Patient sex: F
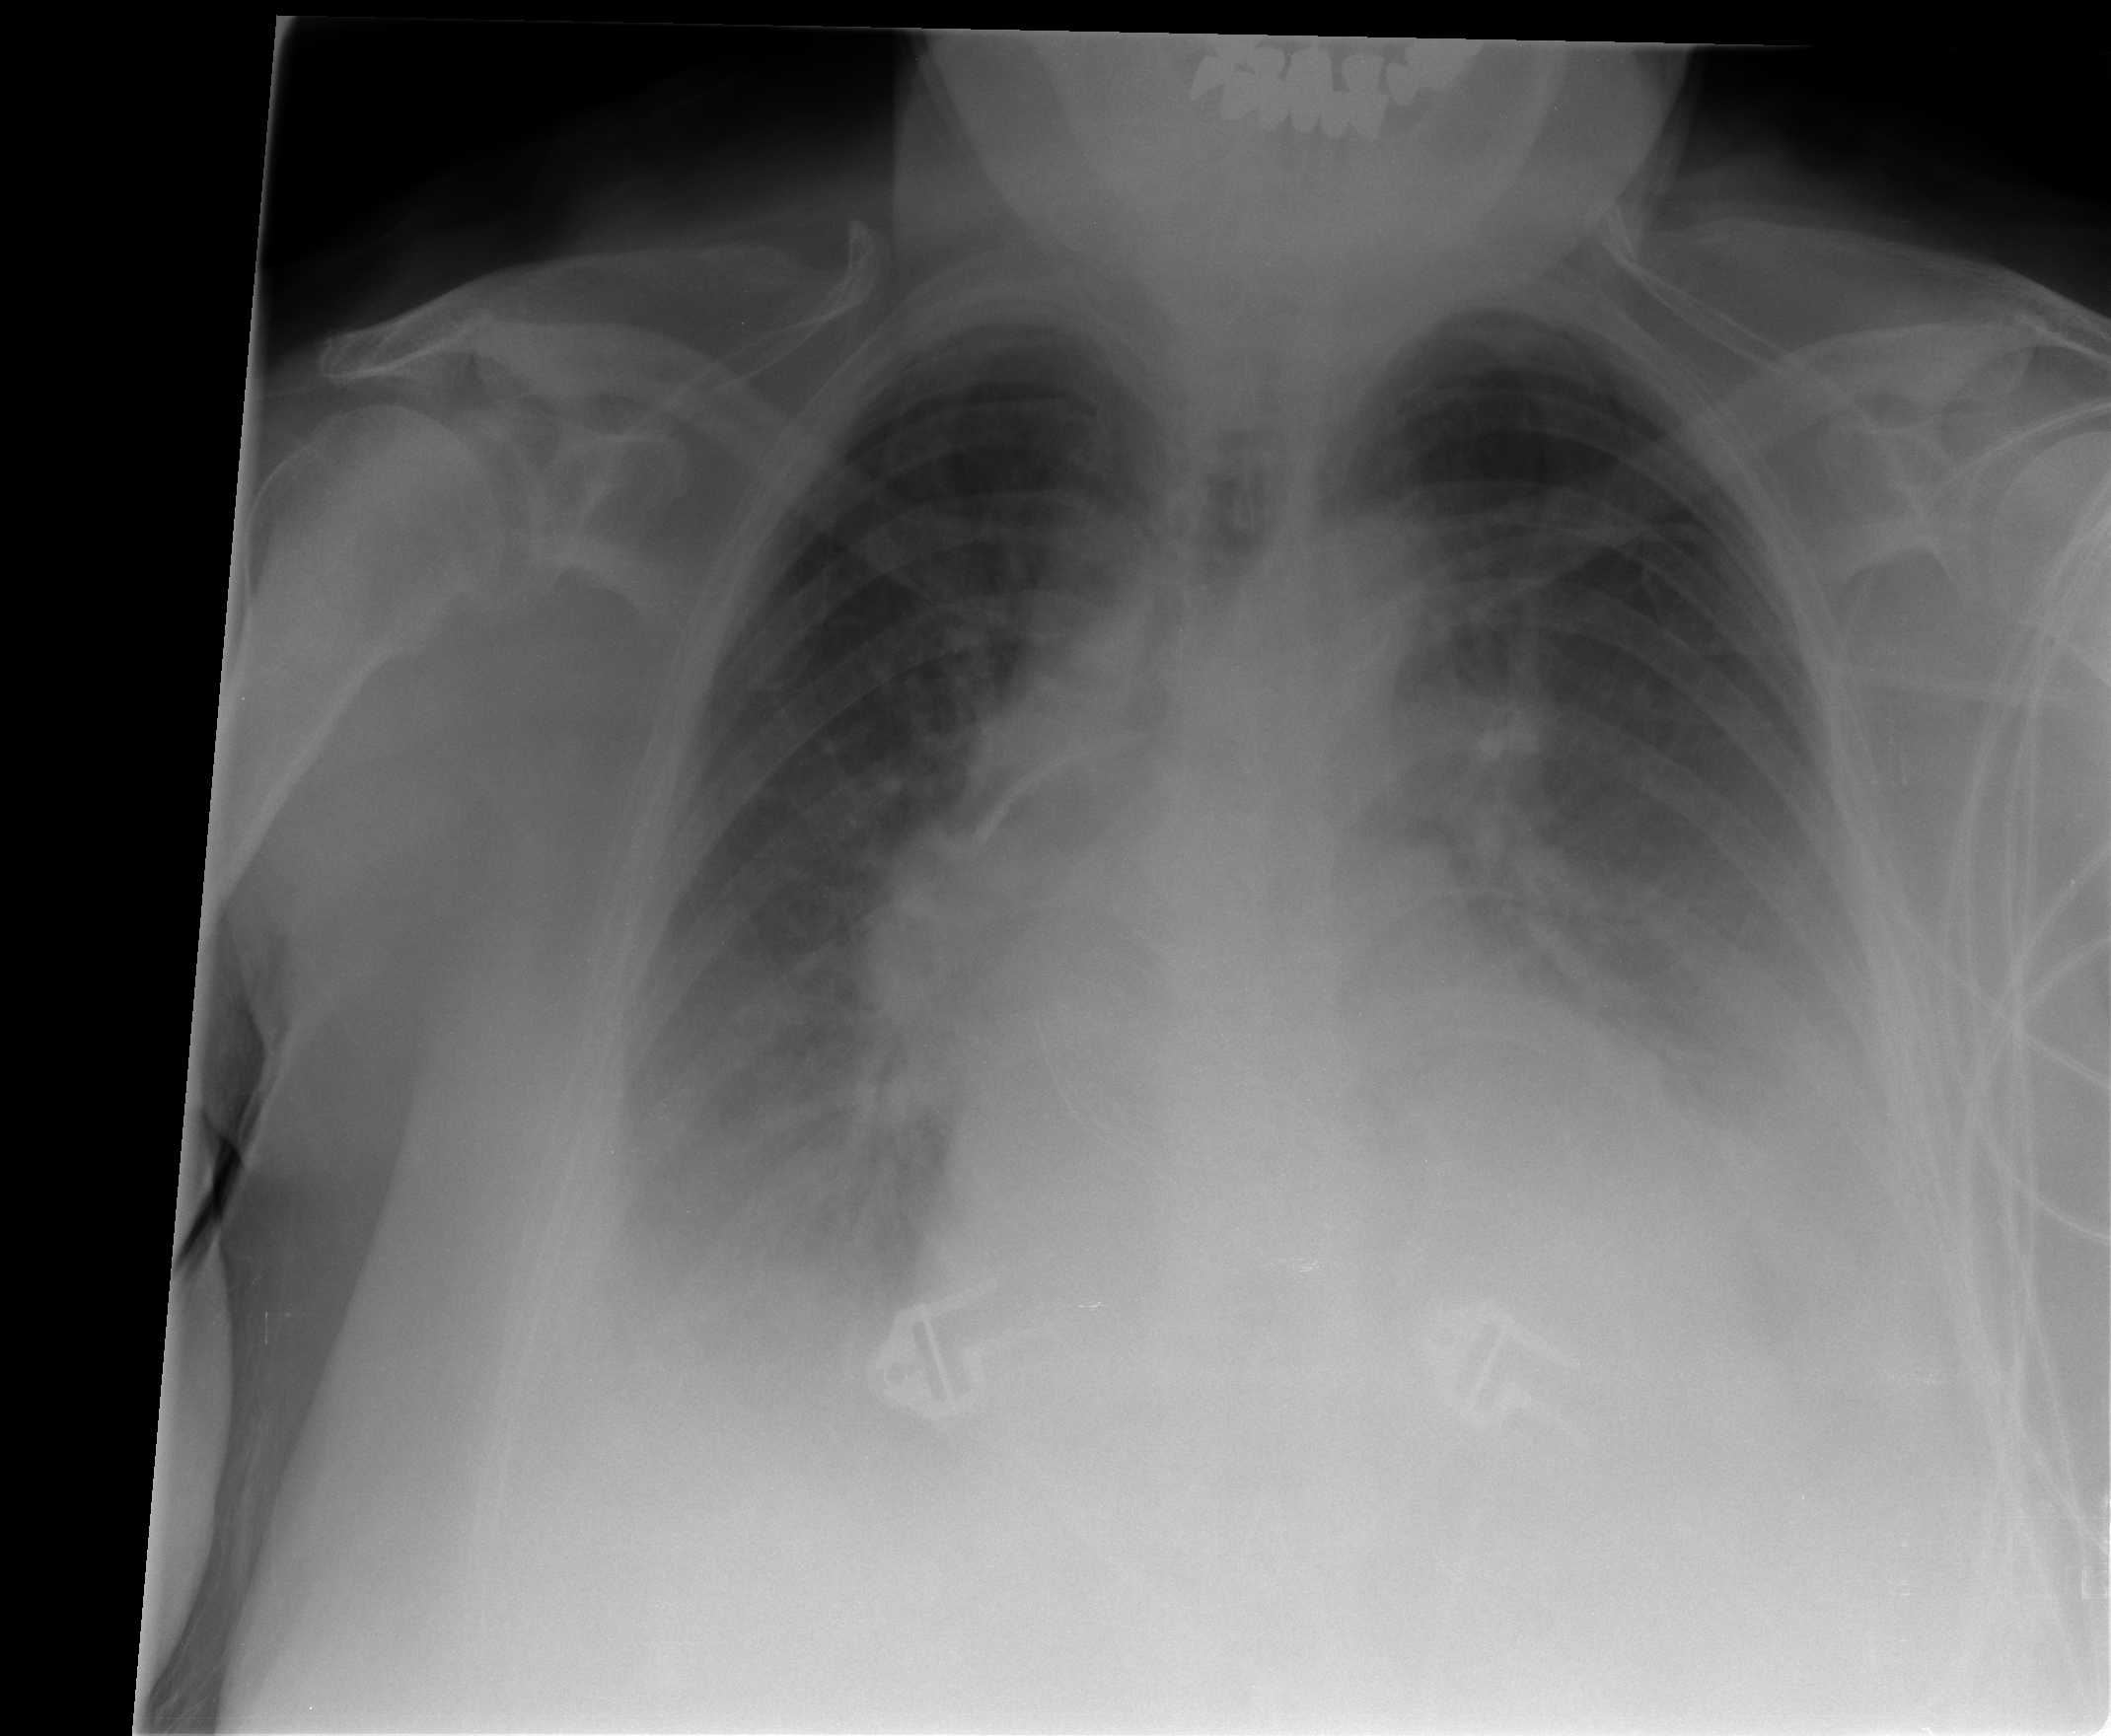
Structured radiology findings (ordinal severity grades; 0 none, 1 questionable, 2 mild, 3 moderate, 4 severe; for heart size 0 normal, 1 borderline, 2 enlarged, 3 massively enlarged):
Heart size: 2
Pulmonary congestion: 2
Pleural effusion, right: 2
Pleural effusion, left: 3
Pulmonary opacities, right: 1
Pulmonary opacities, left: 1
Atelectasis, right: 2
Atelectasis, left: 2